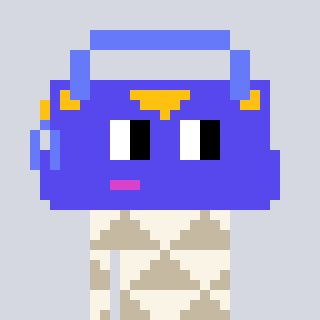
a pixel art character with square blue glasses, a bag-shaped head and a bege-colored body on a cool background